Question: I have searched a lot to find a way to implement the most used pull over menu when I press a button in xcode for iPhone. Something like what you see when you hit the reply button in email app. You see options to Reply, Forward, Print, Cancel. I wanted to implement it exactly the same way. Is there a standard framework already available in iOS6?
Many thanks for the excellent users of stackoverflow.
Below is the screen shot that I wanted to implement.

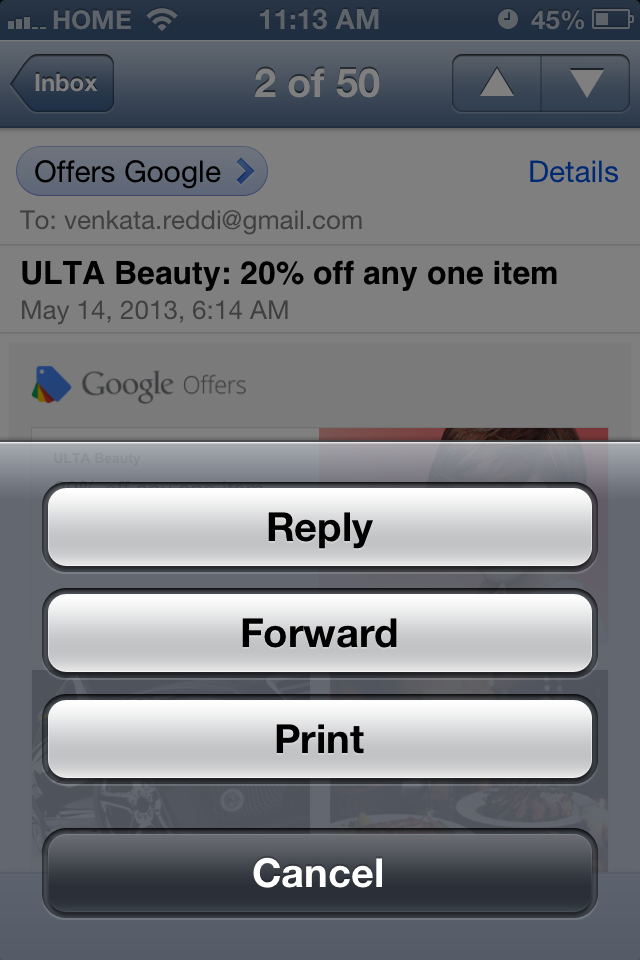
Answer: This is a
Please look at <URL>